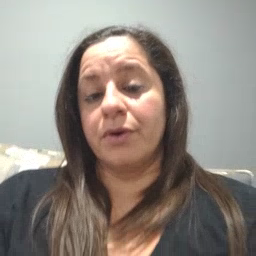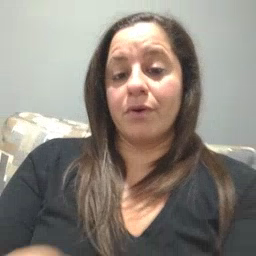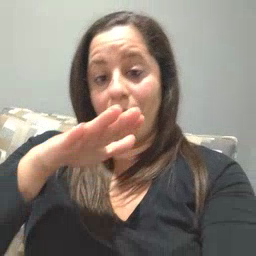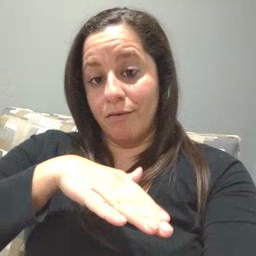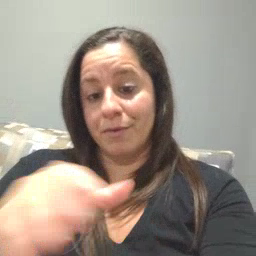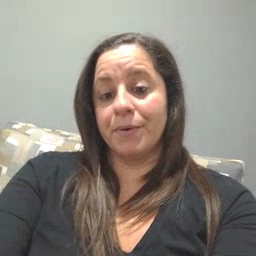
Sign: on